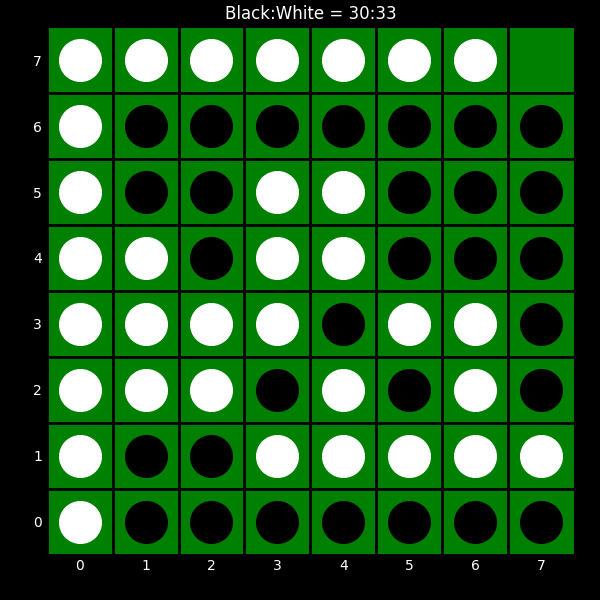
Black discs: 30
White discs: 33